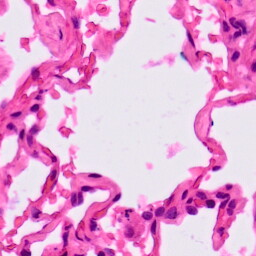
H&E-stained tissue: Lung